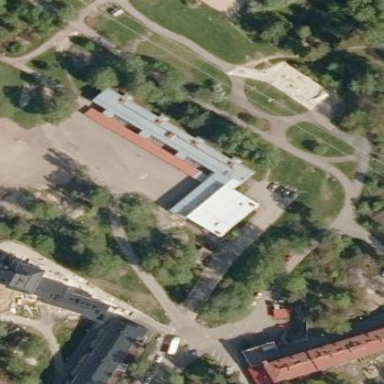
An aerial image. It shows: Schoolyard designated as leisure land.